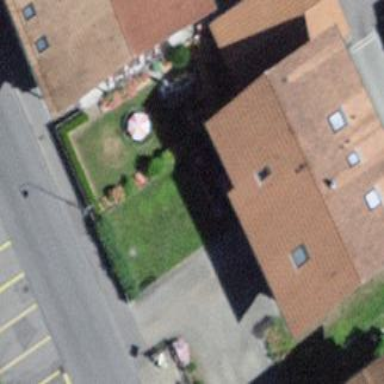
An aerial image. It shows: Residential building.